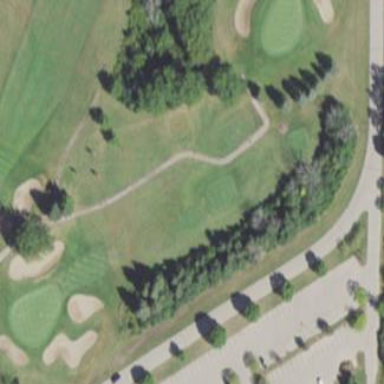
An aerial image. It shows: Area with grass used as rough in golf course.